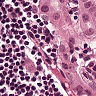
Metastatic tissue present: yes